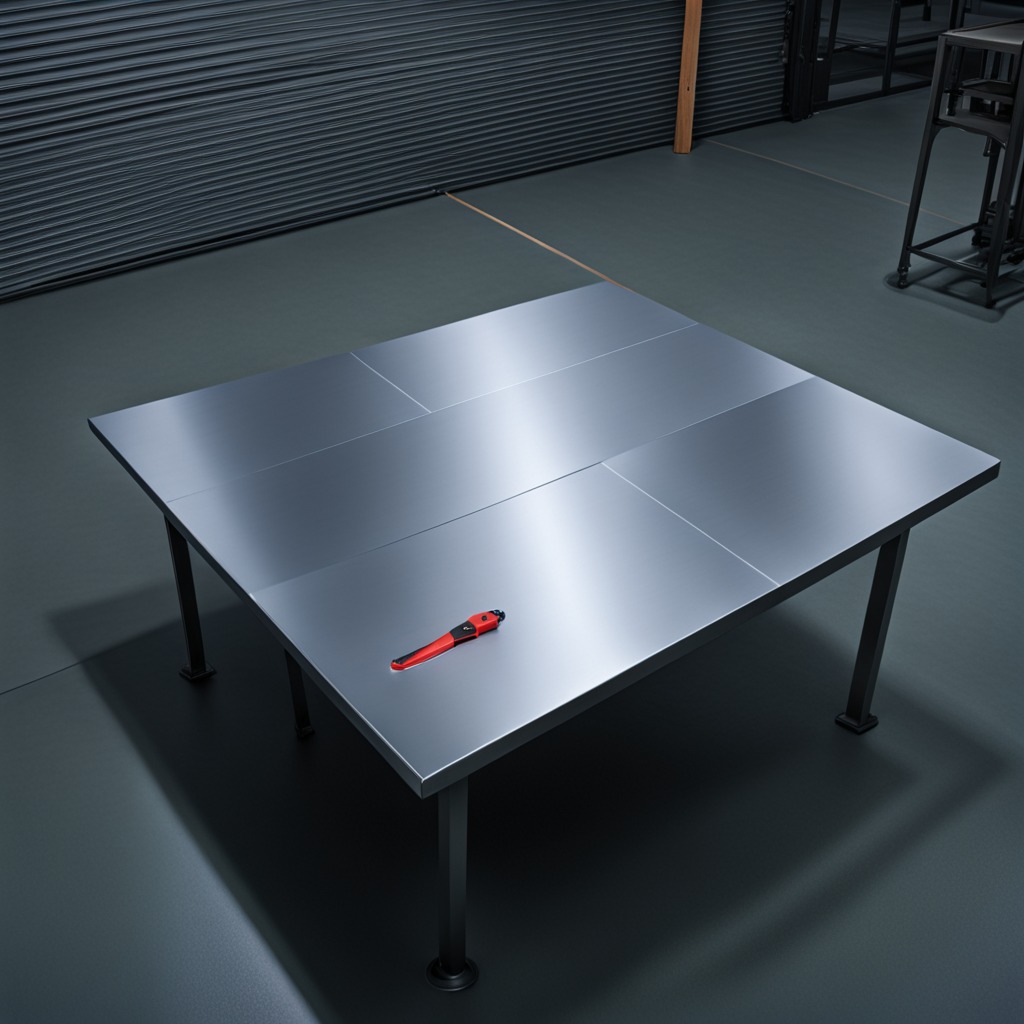
A utility knife is lying on the tabletop in the basement.